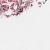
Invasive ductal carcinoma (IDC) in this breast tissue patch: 0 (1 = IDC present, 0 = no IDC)